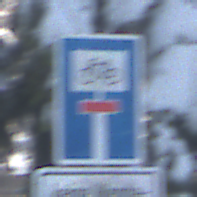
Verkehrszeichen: SackgasseRadverkehrDurchlaessig
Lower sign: HinweisGeaenderteVorfahrtVerkehrsfuehrungVerkehrsregelung3
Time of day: MorningAfternoon
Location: Outdoor (Nature)
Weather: Clear
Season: Winter
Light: Natural